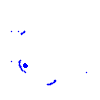
Particle: electron